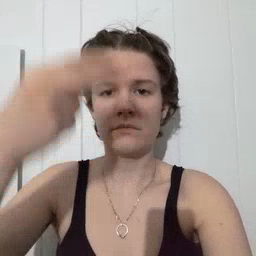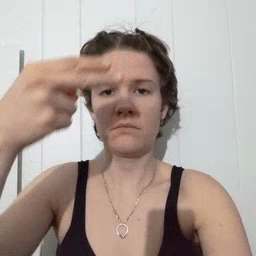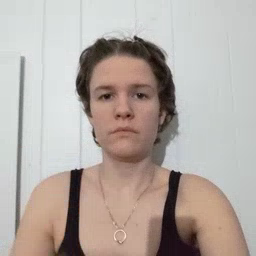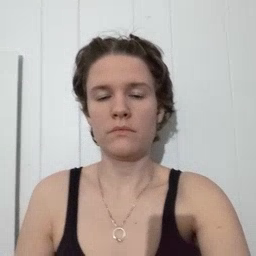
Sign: high